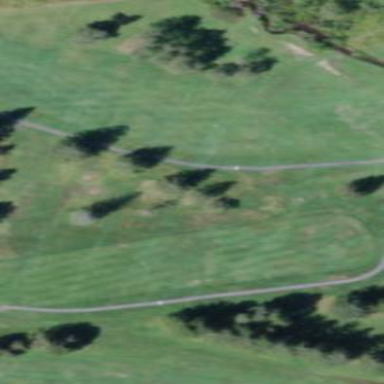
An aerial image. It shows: Area of rough grass used for golf.